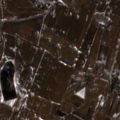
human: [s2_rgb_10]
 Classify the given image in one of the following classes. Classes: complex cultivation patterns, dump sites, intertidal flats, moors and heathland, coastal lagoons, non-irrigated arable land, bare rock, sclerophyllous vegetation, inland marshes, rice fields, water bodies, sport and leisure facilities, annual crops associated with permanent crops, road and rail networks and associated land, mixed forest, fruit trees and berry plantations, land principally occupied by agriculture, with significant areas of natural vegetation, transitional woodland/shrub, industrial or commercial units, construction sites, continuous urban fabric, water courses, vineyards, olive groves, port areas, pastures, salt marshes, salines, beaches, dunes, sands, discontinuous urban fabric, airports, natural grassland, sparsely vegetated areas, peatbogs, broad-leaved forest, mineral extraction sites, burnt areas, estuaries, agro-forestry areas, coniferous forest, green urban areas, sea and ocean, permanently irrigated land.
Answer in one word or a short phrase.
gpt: non-irrigated arable land, pastures, complex cultivation patterns